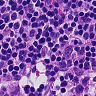
Metastatic tissue present: no